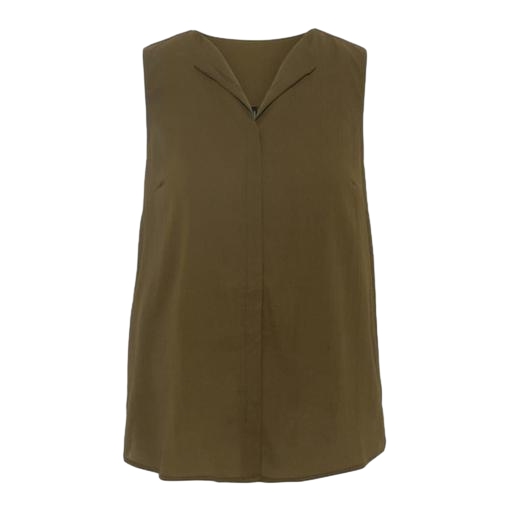
khaki blouse, sleeveless plunge neck top, green rag bone vest, white background